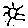
Label: sun